Question: I have a column chart but, as you see in the screenshot, the labels are overlapping. I'd like to display them vertically or in oblique.
Here's the actual horrible result:

Here's the xaml I wrote:
'''
<dvc:Chart Margin="4">
<dvc:ColumnSeries Title="Ticket count by department"
ItemsSource="{Binding Tickets, Converter={StaticResource GroupChartConverter}}"
IndependentValueBinding="{Binding Item1}"
DependentValueBinding="{Binding Item2}">
</dvc:ColumnSeries>
</dvc:Chart>
'''
I found solution using template or code behind but they use so many lines of code for a not so clean result. I'm sure it's just a matter of one or two lines of code but Google is not so talkative about this...
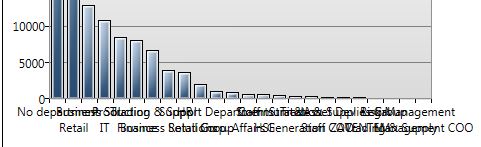
Answer: What is wrong with using a template?
'''
<dvc:Chart Margin="4">
<dvc:ColumnSeries Title="Ticket count by department"
ItemsSource="{Binding Tickets, Converter={StaticResource GroupChartConverter}}"
IndependentValueBinding="{Binding Item1}"
DependentValueBinding="{Binding Item2}">
<dvc:ColumnSeries.IndependentAxis>
<dvc:CategoryAxis
Orientation="X">
<dvc:CategoryAxis.AxisLabelStyle>
<Style TargetType="dvc:AxisLabel">
<Setter Property="Template">
<Setter.Value>
<ControlTemplate TargetType="dvc:AxisLabel">
<TextBlock Text="{TemplateBinding FormattedContent}">
<TextBlock.LayoutTransform>
<RotateTransform Angle="-90"/>
</TextBlock.LayoutTransform>
</TextBlock>
</ControlTemplate>
</Setter.Value>
</Setter>
</Style>
</dvc:CategoryAxis.AxisLabelStyle>
</dvc:CategoryAxis>
</dvc:ColumnSeries.IndependentAxis>
</dvc:ColumnSeries>
</dvc:Chart>
'''